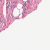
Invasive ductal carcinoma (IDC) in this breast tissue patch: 0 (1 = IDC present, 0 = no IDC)